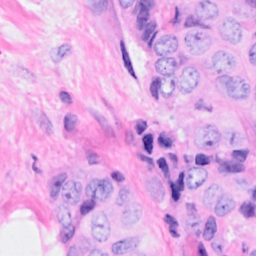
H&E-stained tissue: Breast